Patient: sex F, age 68
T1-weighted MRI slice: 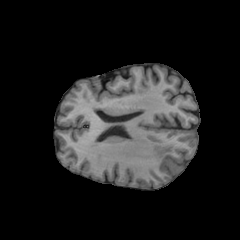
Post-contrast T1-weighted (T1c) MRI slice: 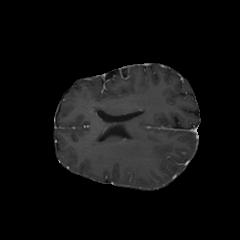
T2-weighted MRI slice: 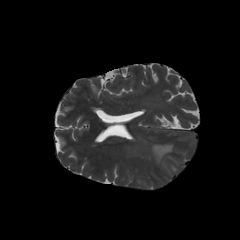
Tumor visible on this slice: yes
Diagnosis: Glioblastoma, IDH-wildtype
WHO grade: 4